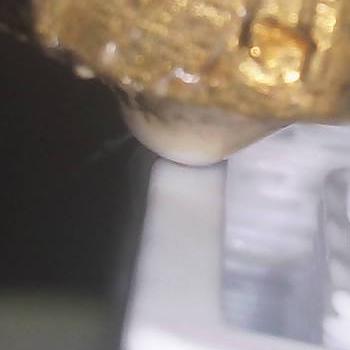
Flow rate: 188%